Question: I have used ggplot2 to create the image below. I want to explore viewing the data by themes (foreign, economic, etc) as individual facets of facet_wrap. I can restructure everything I want except I can no longer put the labels (73(1.02%), 67(.93%), etc) back on the bars. How can I plot the labels?

Here's my code:
'''
dat3 <- structure(list(grouping.var = structure(c(1L, 3L, 1L, 3L, 1L,
3L, 1L, 3L, 1L, 3L, 1L, 3L, 1L, 3L, 1L, 3L), class = "factor", .Label = c("BIDEN",
"RADDATZ", "RYAN")), word.count = c(7240, 7153, 7240, 7153, 7240,
7153, 7240, 7153, 7240, 7153, 7240, 7153, 7240, 7153, 7240, 7153
), variable = structure(c(4L, 4L, 2L, 2L, 1L, 1L, 5L, 5L, 3L,
3L, 7L, 7L, 6L, 6L, 8L, 8L), .Label = c("foreign", "economic",
"rebublican_people", "health", "democratic_people", "romney",
"obama_any_name", "obama_by_name"), class = "factor"), value = c(29,
36, 27, 47, 67, 73, 13, 28, 45, 24, 13, 20, 26, 21, 1, 14), labs = c("29(.0040)",
"36(.0050)", "27(.0037)", "47(.0066)", "67(.0093)", "73(.0102)",
"13(.0018)", "28(.0039)", "45(.0062)", "24(.0034)", "13(.0018)",
"20(.0028)", "26(.0036)", "21(.0029)", "1(.0001)", "14(.0020)"
), loc = c(22.5, 29.5, 20.5, 40.5, 60.5, 65.75, 6.5, 21.5, 38.5,
17.5, 6.5, 13.5, 19.5, 14.5, 7, 7.5), cols = c("black", "white",
"white", "white", "white", "white", "white", "white", "white",
"white", "white", "white", "white", "white", "white", "white"
)), .Names = c("grouping.var", "word.count", "variable", "value",
"labs", "loc", "cols"), row.names = c(NA, -16L), class = "data.frame")
ggplot(dat3, aes(x=variable, y=value, fill=grouping.var)) +
geom_bar(position="dodge", stat="identity") +
coord_flip() + theme_bw() +
theme(legend.position="top", legend.background = element_rect(color="white"),
panel.grid.major=element_blank(),panel.grid.minor=element_blank(),
legend.title=element_blank(), axis.ticks.y = element_blank(),
axis.text.y = element_blank()) +
ylab("") + xlab("") + facet_wrap(~variable, ncol=2, scales = "free_x") +
scale_fill_manual(values=c("#0000FF", "#FF0000"),
guide = guide_legend(reverse=TRUE))
geom_text(aes(label = labs, y = loc, x = variable),
size = 5, position = position_dodge(width=0.9), color=dat3$cols)
'''
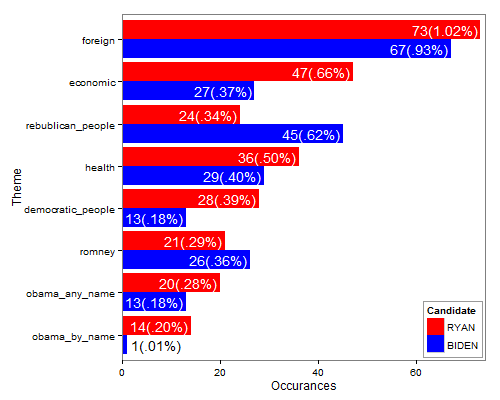
Answer: I got rid of the 'color=dat3$cols' and it appears to work
'''
ggplot(dat3, aes(x=variable, y=value, fill=grouping.var)) +
geom_bar(position="dodge", stat="identity") +
coord_flip() + theme_bw() +
theme(legend.position="top", legend.background = element_rect(color="white"),
panel.grid.major=element_blank(),panel.grid.minor=element_blank(),
legend.title=element_blank(), axis.ticks.y = element_blank(),
axis.text.y = element_blank()) +
ylab("") + xlab("") + facet_wrap(~variable, ncol=2, scales = "free_x") +
scale_fill_manual(values=c("#0000FF", "#FF0000"),
guide = guide_legend(reverse=TRUE))+
geom_text(aes(label = labs, y = loc, x = variable),
size = 5, position = position_dodge(width=0.9))
'''